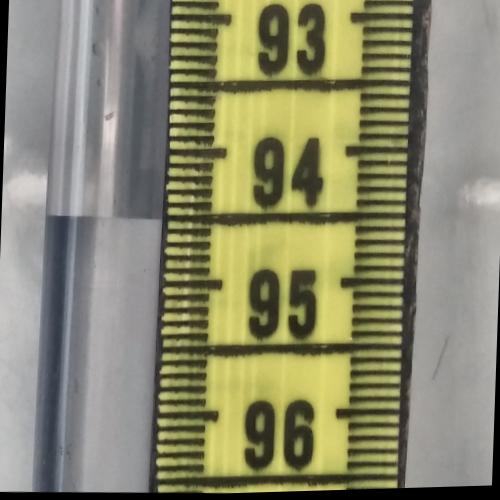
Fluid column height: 94.5 cm